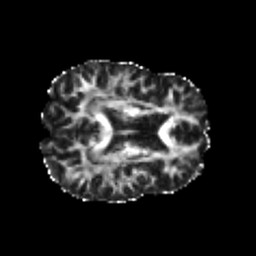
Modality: FA
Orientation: axial
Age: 26
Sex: male
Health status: healthy
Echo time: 0.074 s